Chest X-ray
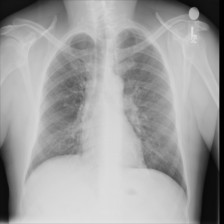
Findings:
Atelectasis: negative
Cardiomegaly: negative
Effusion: negative
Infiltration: negative
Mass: negative
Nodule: negative
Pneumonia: negative
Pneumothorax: negative
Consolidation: negative
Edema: negative
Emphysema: negative
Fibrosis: negative
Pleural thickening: negative
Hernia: negative